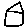
Label: house